Question: I've a 'DIV', with a 'button' inside. Under this 'DIV', I've a 'hr', but the 'hr' isn't under the 'button'. I could make the 'DIV' height bigger, but I don't know how high the 'button' is (it depends on the browser). Can I style the 'DIV', that all things, which are in the code under the 'DIV', on the website also under the 'DIV' are? I show below my HTML and the CSS code, and a screenshot from the result.
'''
body {
min-height: 100vh;
}
/* centering the div that is supposed to take all content */
#center {
left: 50%;
position: absolute;
top: 50%;
transform: translate(-50%, -50%);
}
#wrapper {
background: rgba(255, 255, 255, 0.1);
border-radius: 50px;
box-shadow: -1px 0px 20px 0px rgba(0, 0, 0, 1);
height: 75vh;
padding: 50px;
width: 75vh;
}
hr {
border-style: none;
border-top: 1px solid black;
}
#output {
display: inline-block;
}
/* make button sit on the right side */
#copy {
float: right;
}
'''
'''
<div id="center">
<div id="wrapper">
<div id="top">
<div id="output"></div>
<div id="copy"><button>kopieren</button></div>
</div>
<hr>
</div>
</div>
'''

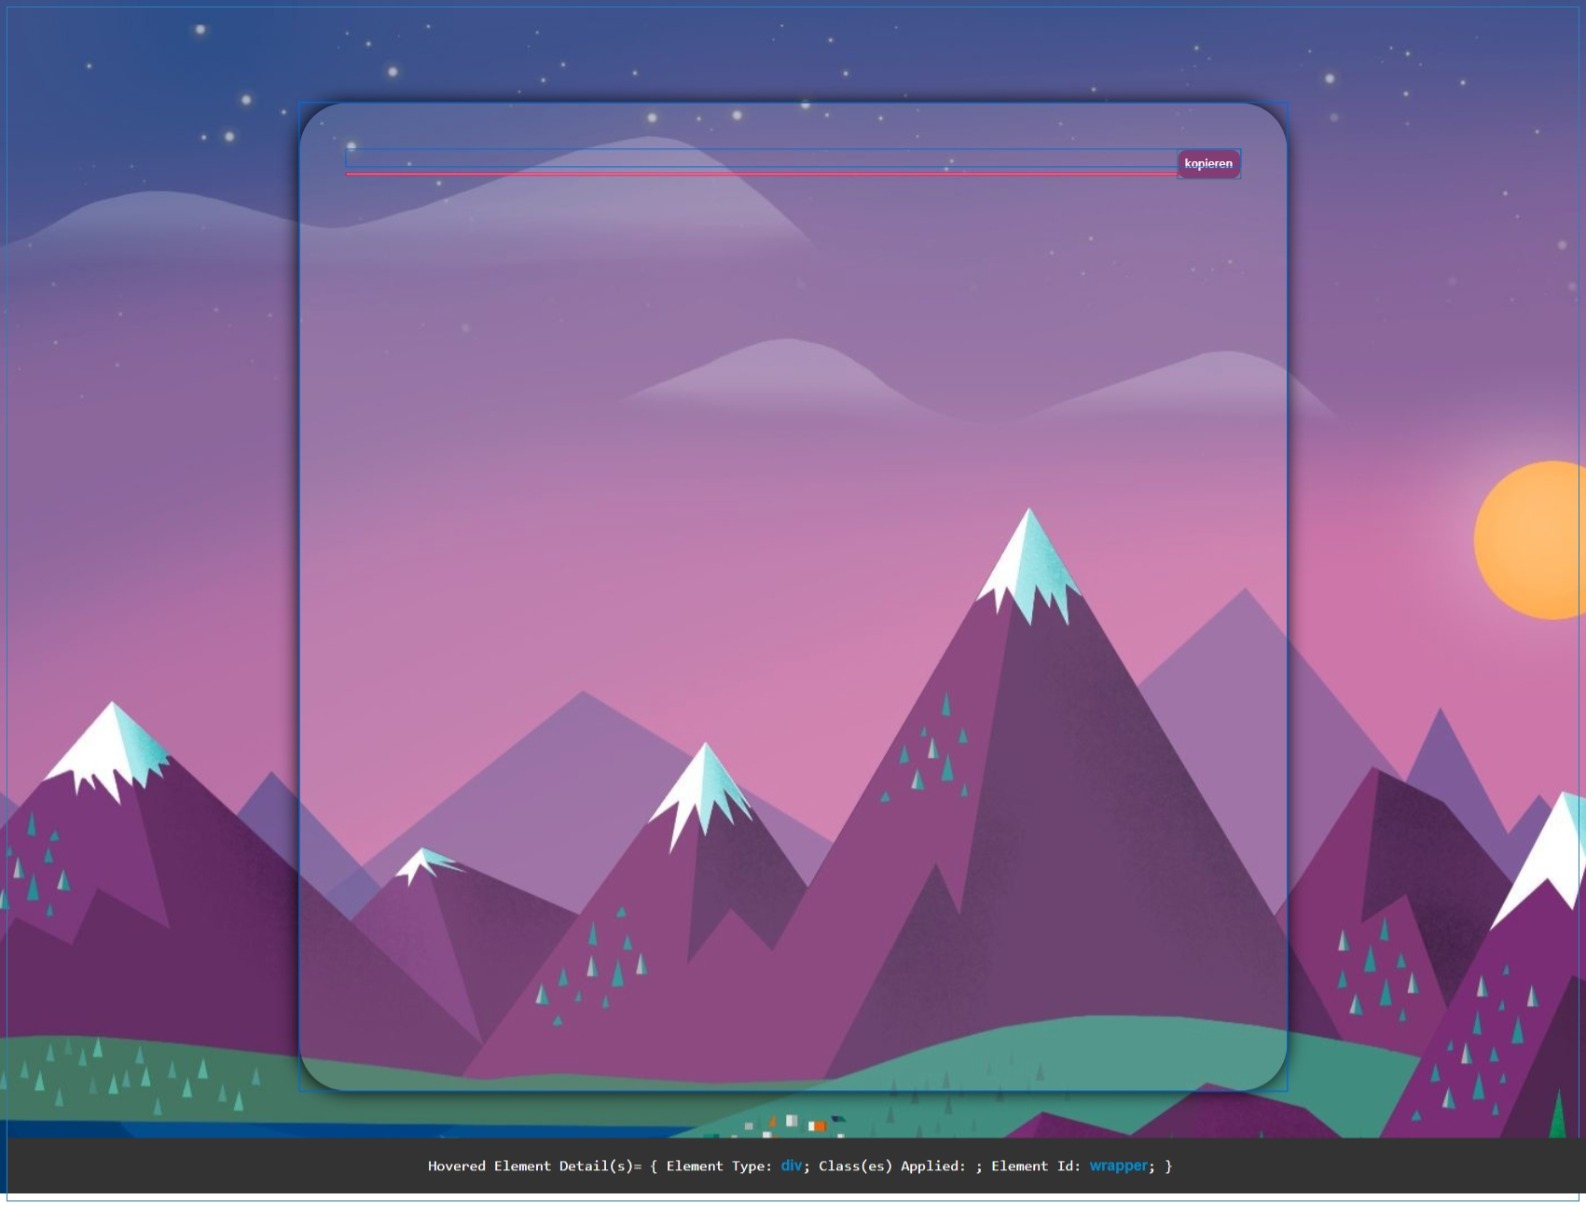
Answer: Is your problem that you want the 'hr' to be placed under the button? Then, applying a 'width: 100%' to it could be a solution. But it depends on the final result you're looking for.
'''
* {
font-family: sans-serif;
color: white;
}
/* Schriftart (Sansserif), Weiss */
body {
background-image: url(img.jpg);
background-position: center;
background-size: cover;
min-height: 100vh;
}
/* positioning background image */
#center {
left: 50%;
position: absolute;
top: 50%;
transform: translate(-50%, -50%);
}
/* centering the div that is supposed to take all content */
#wrapper {
backdrop-filter: blur(10px);
background: rgba(255, 255, 255, 0.1);
border-radius: 50px;
box-shadow: -1px 0px 20px 0px rgba(0, 0, 0, 1);
height: 75vh;
padding: 50px;
width: 75vh;
}
hr {
border-style: none;
border-top: 1px solid black;
width: 100%;
}
#output {
display: inline-block;
}
#copy {
float: right;
}
/* make button sit on the right side */
button {
background-color: rgb(132, 60, 116);
border: none;
padding: 8px;
border-radius: 10px;
}
'''
'''
<div id="center">
<div id="wrapper">
<div id="top">
<div id="output"></div>
<div id="copy"><button>kopieren</button></div>
</div>
<hr>
</div>
</div>
'''